Group 1:
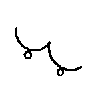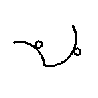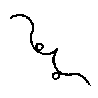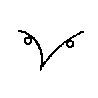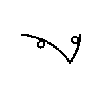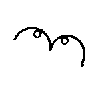
Group 2:
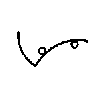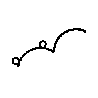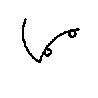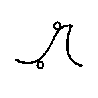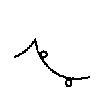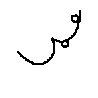
Rule separating the two groups: Small circles on different arcs vs. small circles on one arc.
Concepts: between, cusp, on_line_or_curve, separation_of_joined_objects
Author: Mikhail M. Bongard
Reference: M. M. Bongard, Pattern Recognition, Spartan Books, 1970, p. 228.